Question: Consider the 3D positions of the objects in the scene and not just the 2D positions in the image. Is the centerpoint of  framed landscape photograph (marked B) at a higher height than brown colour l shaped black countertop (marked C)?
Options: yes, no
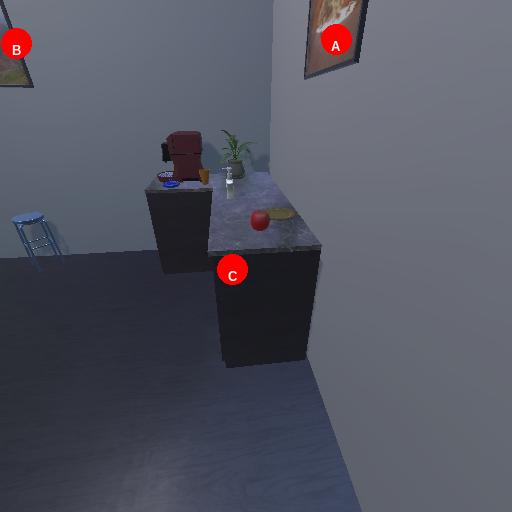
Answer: yes